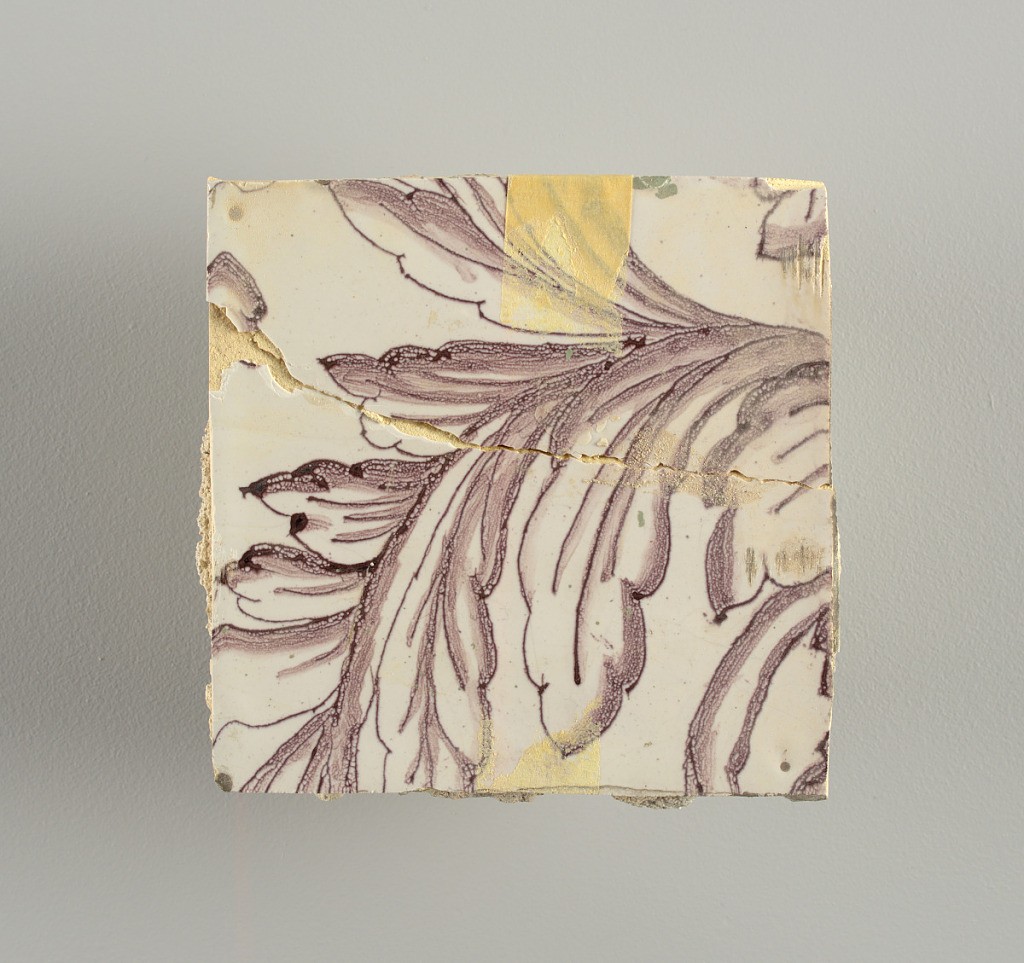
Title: Tile wall facing
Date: ca. 1725
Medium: Tin-glazed earthenware, underglaze
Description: Horizontal rectangle.  Thirty tiles wide and twenty-three tiles high with opening for fireplace eleven tiles wide and ten high.  Foliage arabesques disposed about three vertical axes from which are emphazised by urns at center and right, and at left by the figure of a standing woman carrying an infant on her arm and accompanied by two children.